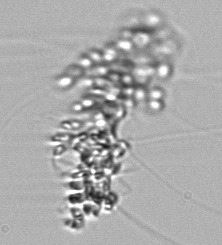
Label: Chaetoceros_didymus_TAG_external_flagellate